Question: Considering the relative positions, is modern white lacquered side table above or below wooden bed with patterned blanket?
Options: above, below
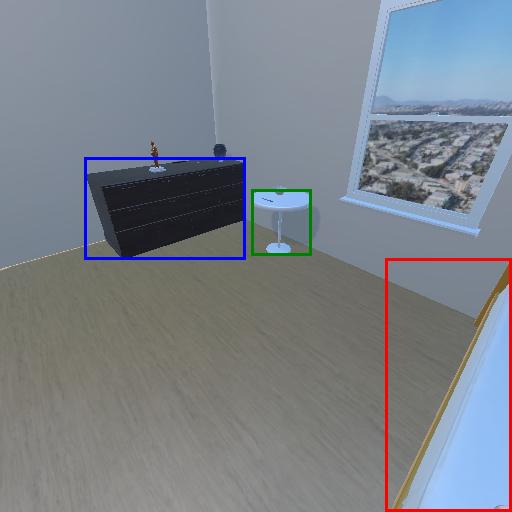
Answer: above